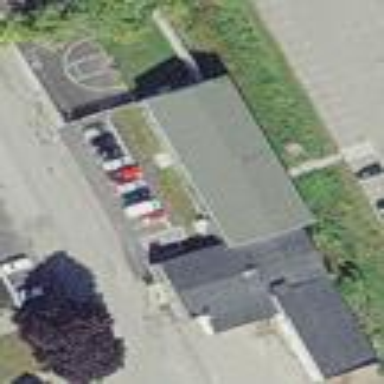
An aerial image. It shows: Community center building.